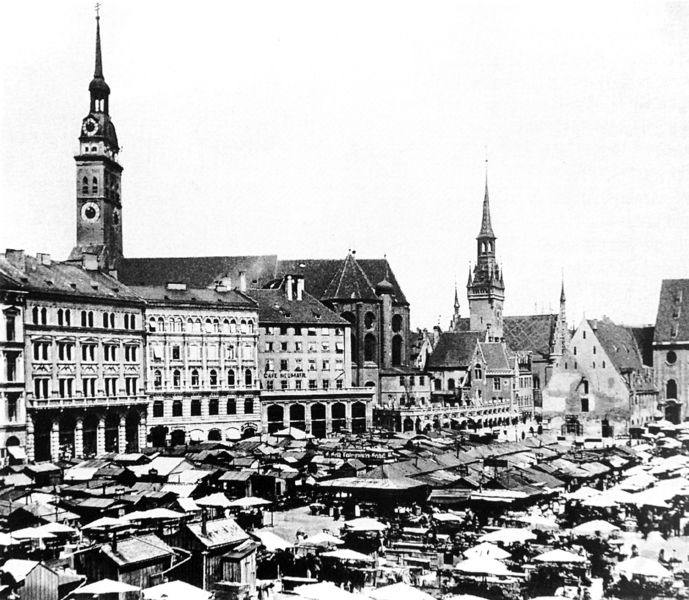
Titel: Viktualienmarkt in München mit Pfründnerhaus des Hl. Geist-Spitals, Ansicht von Süden (vor 1884)
Standort: München
Institution: Stadtarchiv, Fotosammlung
Schlagwörter: himmel, weiß, kirchturm, menschen, stadt, fenster, grau, schwarz, straße, dach, haus, häuser, kirche, rauch, händler, personen, renaissance, dachziegel, kamine, turm, ansicht, bogen, fassaden, dächer, giebel, schornsteine, hütten, markt, platz, vogelperspektive, rundbogen, kuppel, uhr, foto, fotografie, kirchen, kirchtürme, photographie, bögen, türme, münchen, dom, stand, topografie, rathaus, arkaden, photo, rundbögen, marktplatz, etagen, fotographie, stockwerke, leipzig, stadtplatz, schindeln, kirchturmuhr, turmuhr, historisch, regenrinnen, häuserfront, prag, augsburg, altes rathaus, bremen, buden, fassden, holzbuden, innenstadt, laubengänge, marktbesucher, marktstände, markttag, st. peter, stände, trubel, verkaufsstände, viktualienmarkt, voll